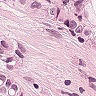
Metastatic tissue present: yes